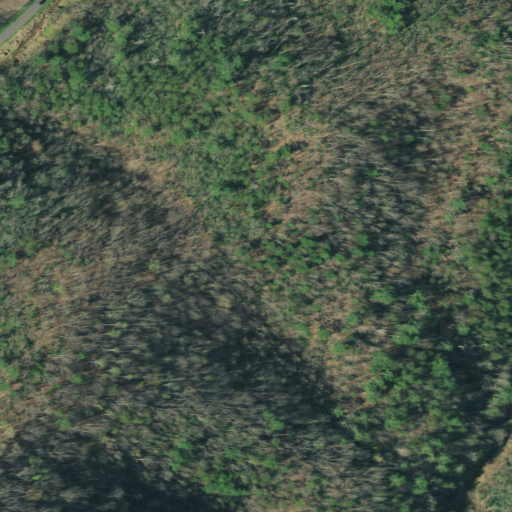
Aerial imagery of ridge(s) in Tennessee named Mine Ridge containing mixed forest, deciduous forest, open development, and evergreen forest